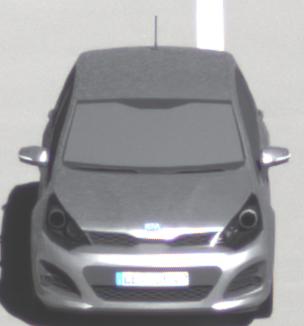
Make: KIA
Model: Rio 1.2
Detailed model: Rio (UB)
Model produced from: 2011/09
Model produced until: 2015/01
Doors: 3
Color: white
Road condition: dry road
Daytime: morning or afternoon
Contrast: high contrast